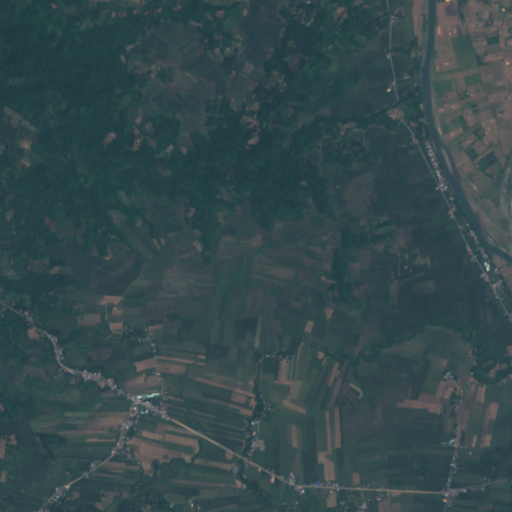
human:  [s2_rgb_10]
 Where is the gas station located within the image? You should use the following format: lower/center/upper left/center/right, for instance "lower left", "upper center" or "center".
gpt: The gas station is located in the lower left of the image.
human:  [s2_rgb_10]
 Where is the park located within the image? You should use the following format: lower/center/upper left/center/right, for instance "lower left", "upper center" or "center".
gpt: The park is located in the lower center of the image.
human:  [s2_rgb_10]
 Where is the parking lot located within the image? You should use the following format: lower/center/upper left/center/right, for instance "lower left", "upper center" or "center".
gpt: There is no parking lot in the image.